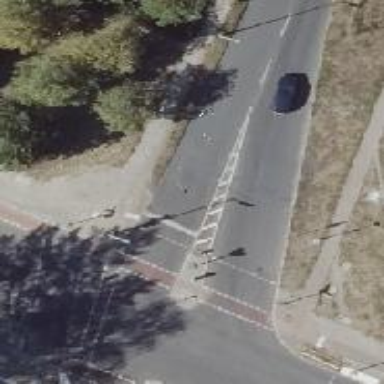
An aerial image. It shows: Road with traffic signals.